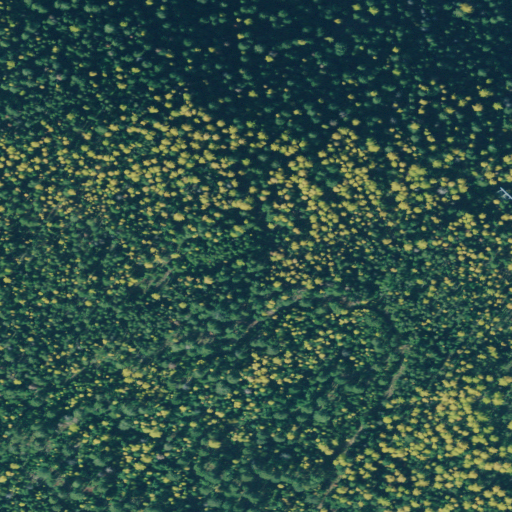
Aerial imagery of mountain in Montana named Flower Point containing only evergreen forest